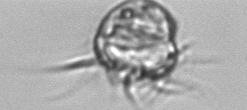
Label: Leegaardiella_ovalis